Aerial crown-view tile of a tropical tree (Barro Colorado Island, Panama), acquired 20250414:
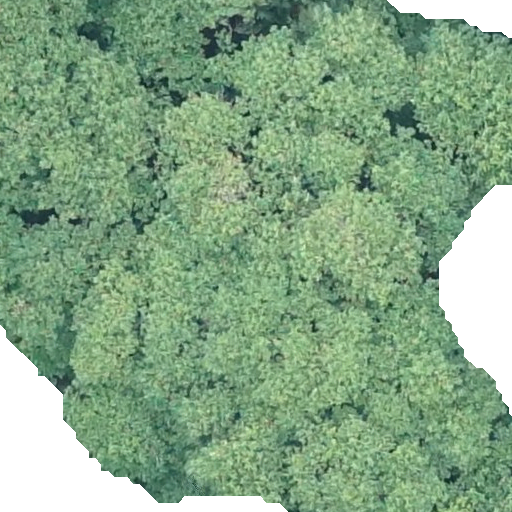
Species: Hieronyma alchorneoides
GBIF accepted scientific name: Hieronyma alchorneoides
Crown area: 442.682 m²